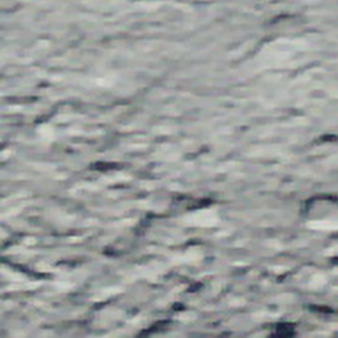
Label: other